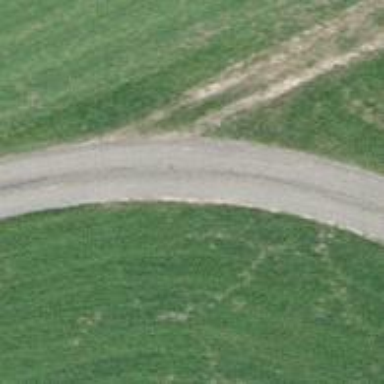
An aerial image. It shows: Unclassified road with compacted surface.